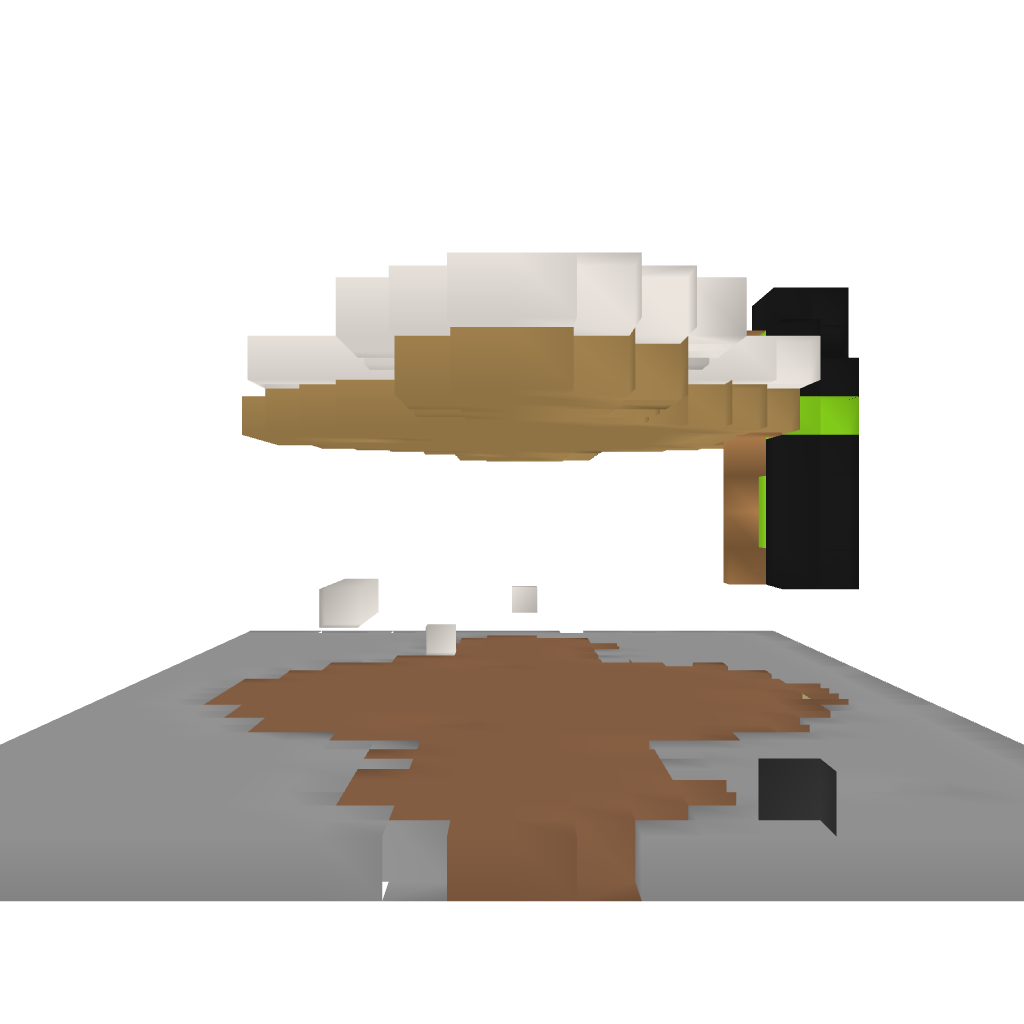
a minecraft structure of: Small Modern Church